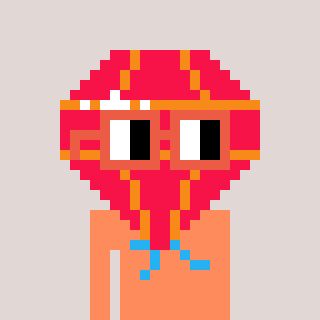
a pixel art character with square orange glasses, a red diamond-shaped head and a peachy-colored body on a warm background